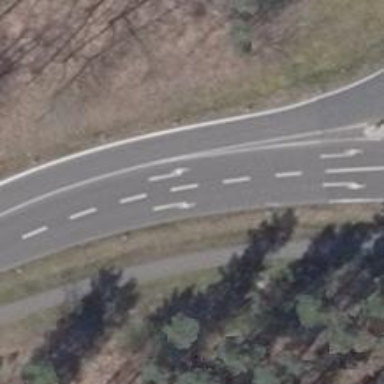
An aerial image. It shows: Tertiary road with asphalt surface.